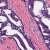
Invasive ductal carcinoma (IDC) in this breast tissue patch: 0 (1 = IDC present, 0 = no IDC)